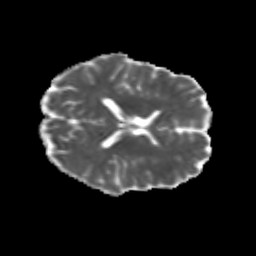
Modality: MD
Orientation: axial
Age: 23
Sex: male
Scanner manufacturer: siemens
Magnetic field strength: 3 T
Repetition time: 3.5 s
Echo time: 0.113 s